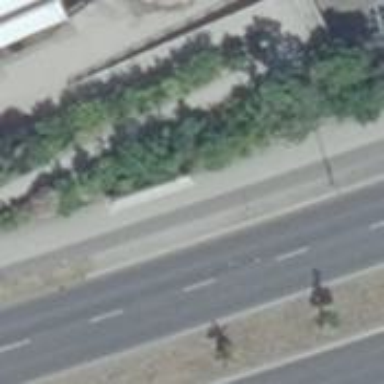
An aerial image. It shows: Public transport shelter.